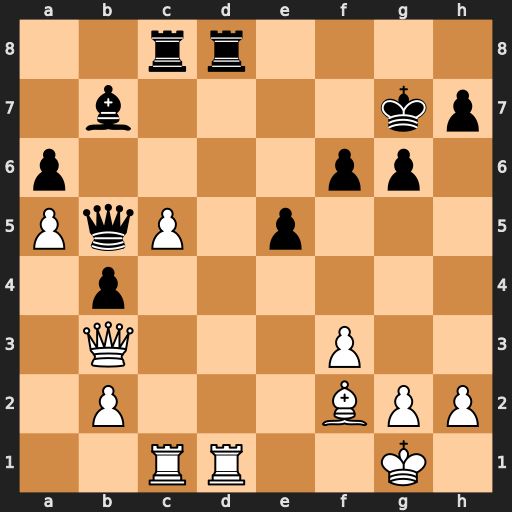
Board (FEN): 2rr4/1b4kp/p4pp1/PqP1p3/1p6/1Q3P2/1P3BPP/2RR2K1
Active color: w
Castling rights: -
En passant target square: -
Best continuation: Qe6 Rxd1+ Rxd1